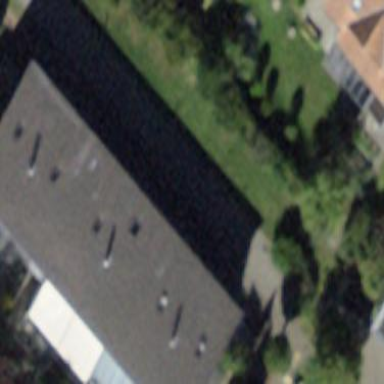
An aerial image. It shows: Terrace building.